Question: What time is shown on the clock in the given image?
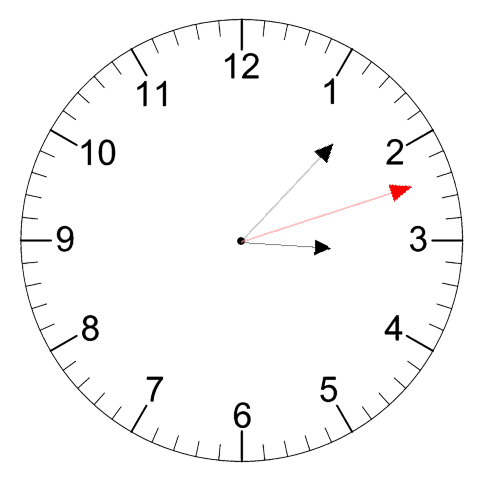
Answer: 03:07:12